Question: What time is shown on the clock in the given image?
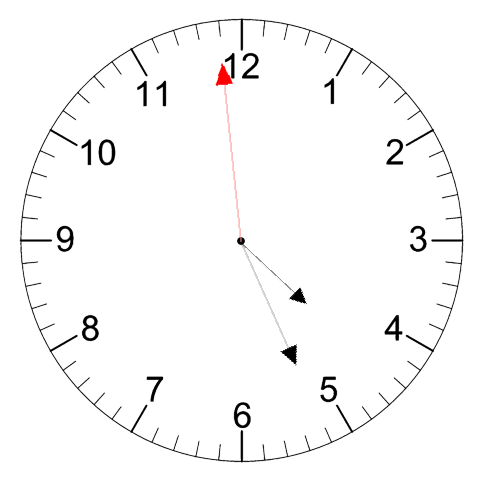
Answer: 04:25:59